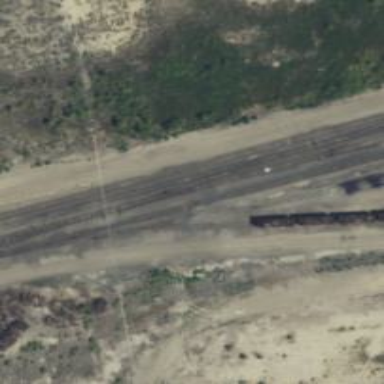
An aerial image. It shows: Railway yard.